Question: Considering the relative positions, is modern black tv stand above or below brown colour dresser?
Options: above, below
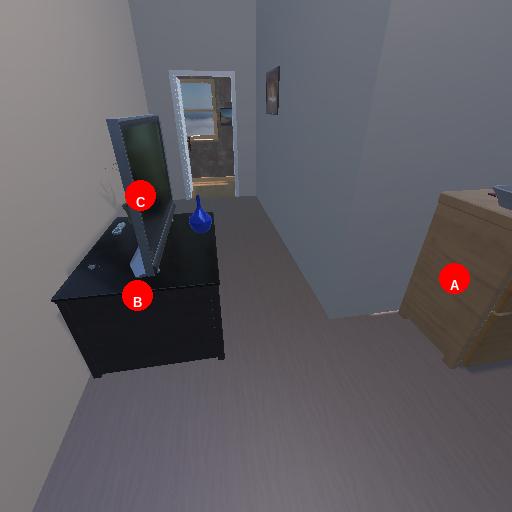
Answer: above